Aerial crown-view tile of a tropical tree (Barro Colorado Island, Panama), acquired 20250915:
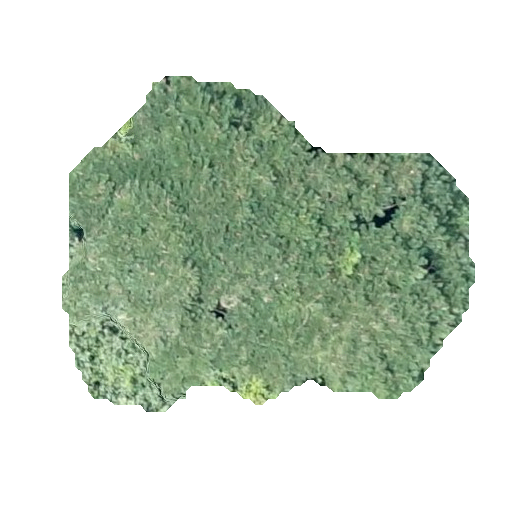
Species: Jacaranda copaia
GBIF accepted scientific name: Jacaranda copaia
Crown area: 147.944 m²